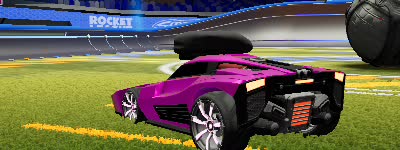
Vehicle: breakout